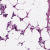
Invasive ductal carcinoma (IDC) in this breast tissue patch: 0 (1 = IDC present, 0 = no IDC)